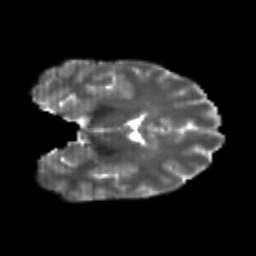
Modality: T2w
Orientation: coronal
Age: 22
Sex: male
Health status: healthy
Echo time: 0.074 s